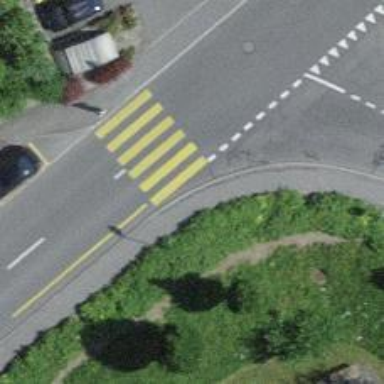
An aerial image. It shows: Kerb barrier.